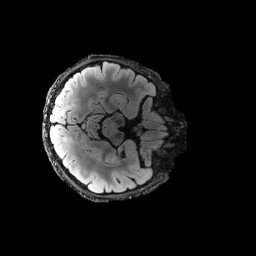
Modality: FLAIR
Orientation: axial
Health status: ill
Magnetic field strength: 3 T